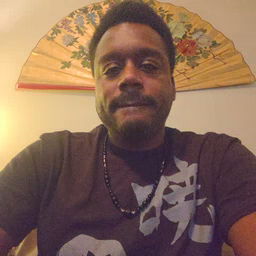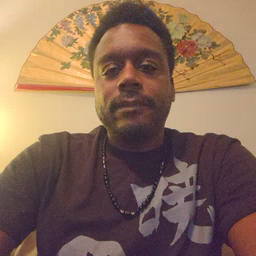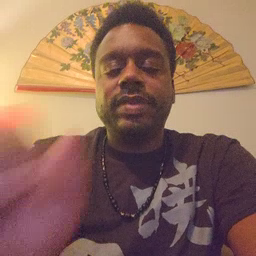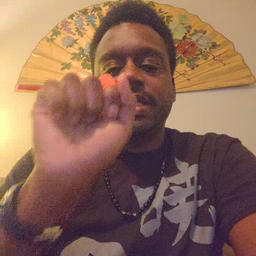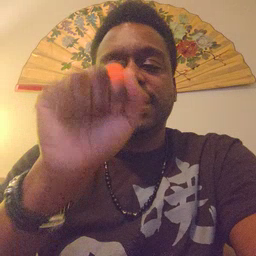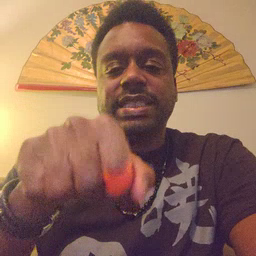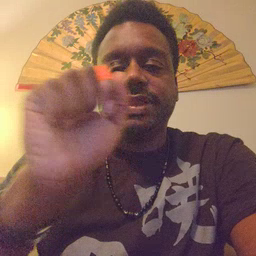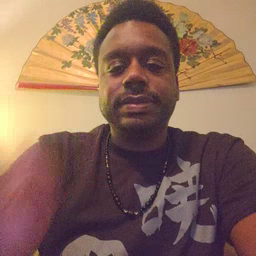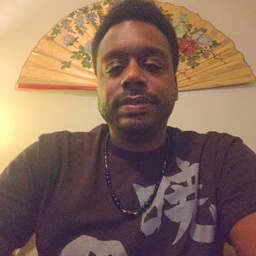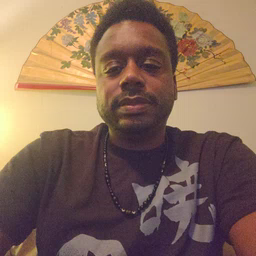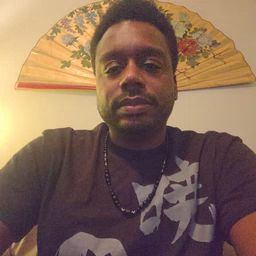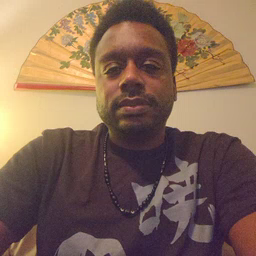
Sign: yes